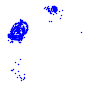
Particle: proton